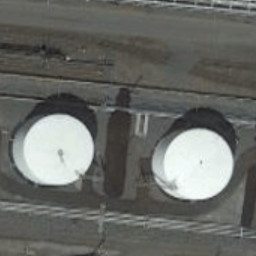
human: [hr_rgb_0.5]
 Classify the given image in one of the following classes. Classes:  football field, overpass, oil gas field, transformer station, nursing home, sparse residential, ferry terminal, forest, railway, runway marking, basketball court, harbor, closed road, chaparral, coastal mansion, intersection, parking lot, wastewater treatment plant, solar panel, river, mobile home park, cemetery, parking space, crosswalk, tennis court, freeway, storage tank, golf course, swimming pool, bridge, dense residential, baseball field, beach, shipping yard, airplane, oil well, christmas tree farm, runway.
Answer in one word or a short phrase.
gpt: storage tank